Field crop: maize
Growth stage: 2
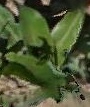
Species: maize